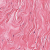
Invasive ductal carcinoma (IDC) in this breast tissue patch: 0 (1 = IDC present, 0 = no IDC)